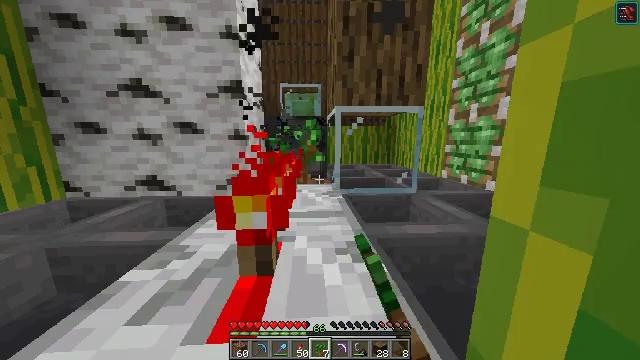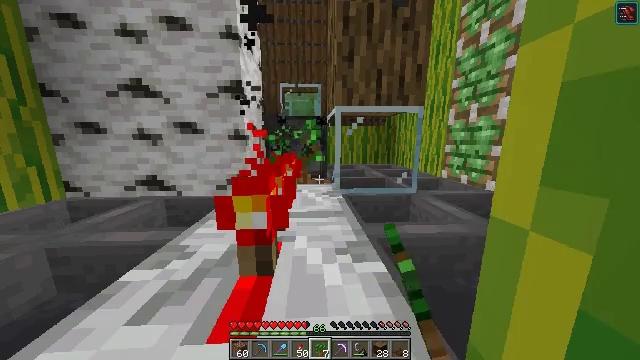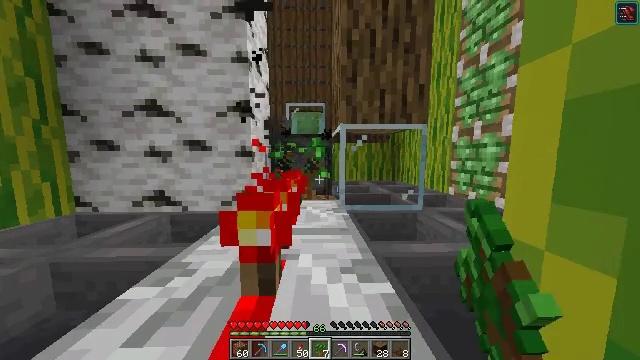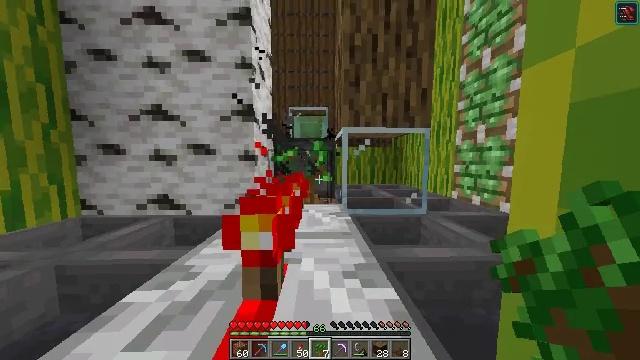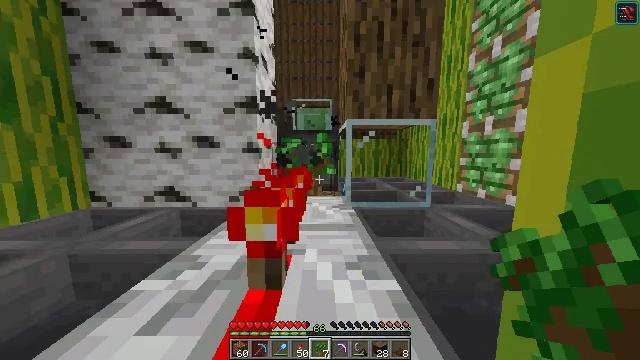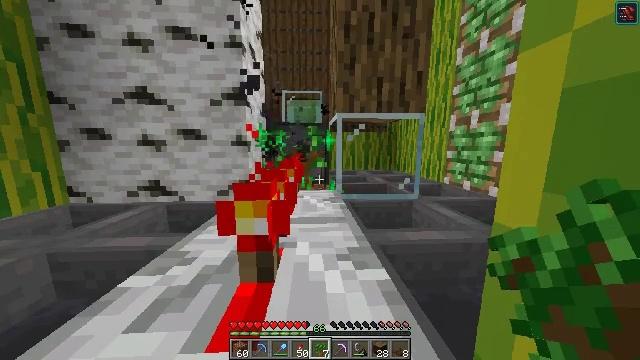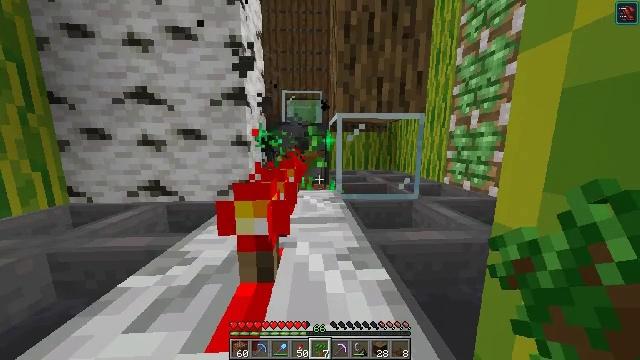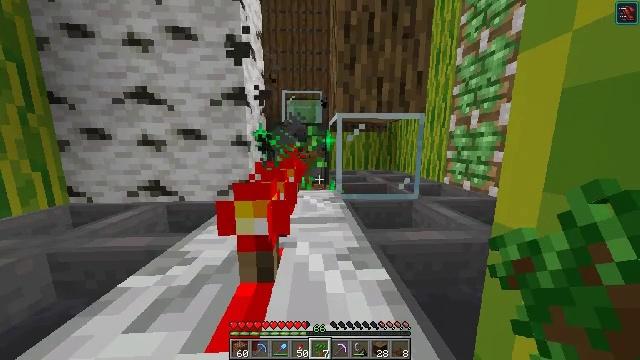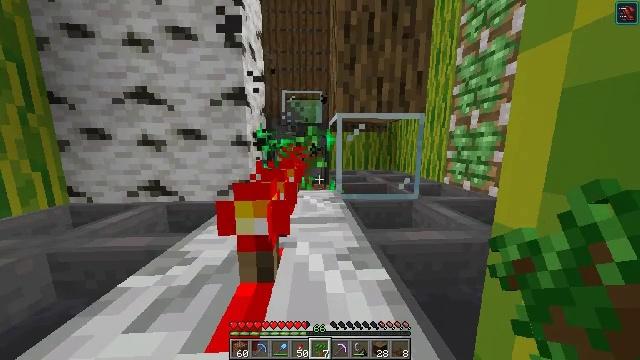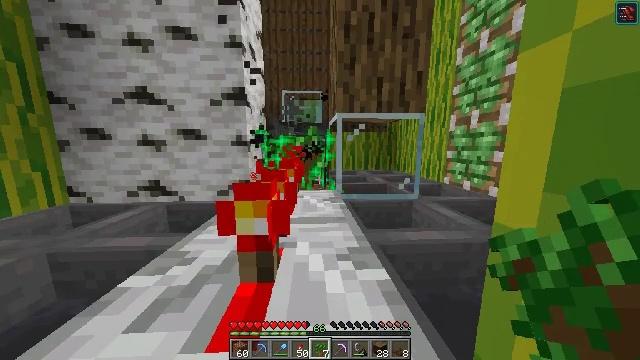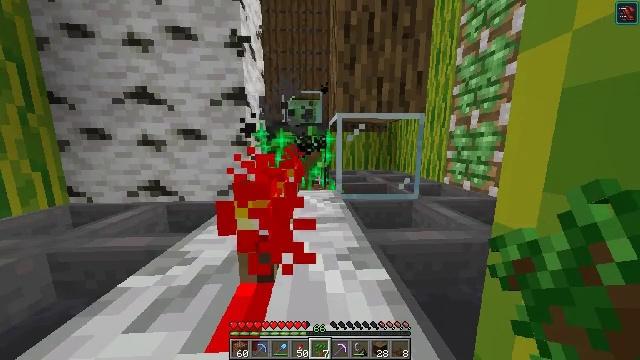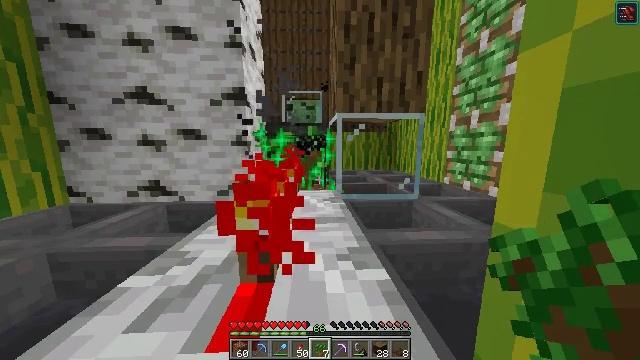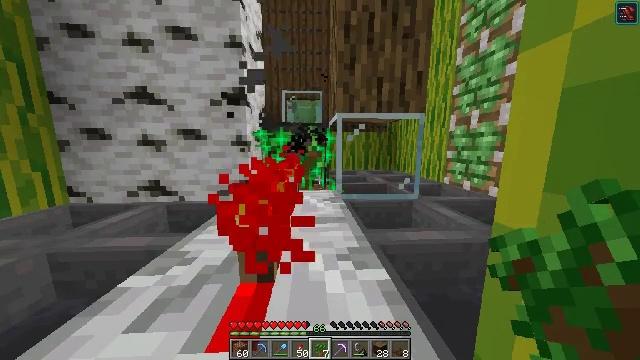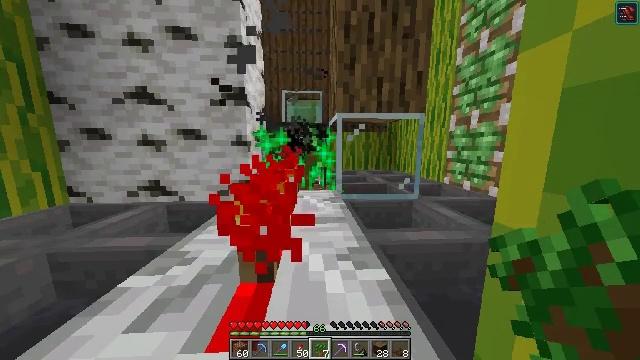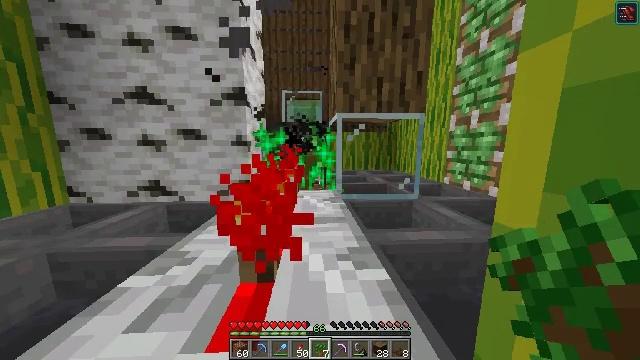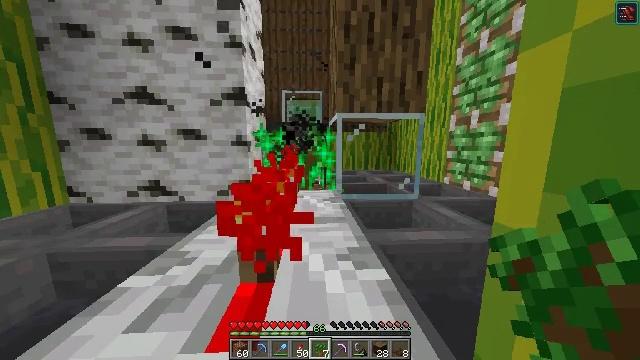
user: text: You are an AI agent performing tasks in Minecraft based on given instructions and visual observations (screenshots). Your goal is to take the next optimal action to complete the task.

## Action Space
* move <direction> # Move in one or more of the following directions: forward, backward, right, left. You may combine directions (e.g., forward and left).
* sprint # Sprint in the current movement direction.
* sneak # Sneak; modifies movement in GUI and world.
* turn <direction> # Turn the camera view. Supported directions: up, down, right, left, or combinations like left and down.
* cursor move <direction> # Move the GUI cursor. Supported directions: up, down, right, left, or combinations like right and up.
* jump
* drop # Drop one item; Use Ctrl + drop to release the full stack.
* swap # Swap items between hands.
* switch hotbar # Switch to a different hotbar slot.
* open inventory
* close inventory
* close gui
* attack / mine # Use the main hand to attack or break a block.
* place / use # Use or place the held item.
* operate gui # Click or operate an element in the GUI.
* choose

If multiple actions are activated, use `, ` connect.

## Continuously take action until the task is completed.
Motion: motion action
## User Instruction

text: Remove the dark oak sapling from the forest floor.
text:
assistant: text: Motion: no_op
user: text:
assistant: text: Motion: turn left and up
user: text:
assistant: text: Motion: turn up
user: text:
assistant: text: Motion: turn left and down
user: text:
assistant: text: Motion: turn right and down
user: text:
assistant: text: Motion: no_op
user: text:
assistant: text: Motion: no_op
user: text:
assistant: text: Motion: no_op
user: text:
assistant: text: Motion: no_op
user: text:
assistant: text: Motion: no_op
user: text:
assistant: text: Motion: no_op
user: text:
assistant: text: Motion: no_op
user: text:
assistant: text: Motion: no_op
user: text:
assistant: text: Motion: no_op
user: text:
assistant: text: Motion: no_op
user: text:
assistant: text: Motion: turn up
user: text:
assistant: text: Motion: turn up
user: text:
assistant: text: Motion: turn up
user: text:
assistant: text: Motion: no_op
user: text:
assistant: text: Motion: turn down
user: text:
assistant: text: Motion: turn down
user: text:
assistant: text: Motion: turn down
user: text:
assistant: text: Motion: turn down
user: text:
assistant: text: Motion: turn down
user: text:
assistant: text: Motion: no_op
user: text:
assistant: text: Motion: no_op
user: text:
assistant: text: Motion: no_op
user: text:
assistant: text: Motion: no_op
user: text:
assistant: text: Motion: no_op
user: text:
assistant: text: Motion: no_op